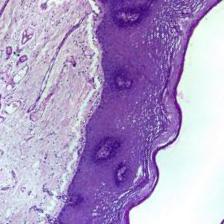
Diagnosis: Normal